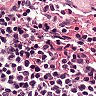
Metastatic tissue present: no